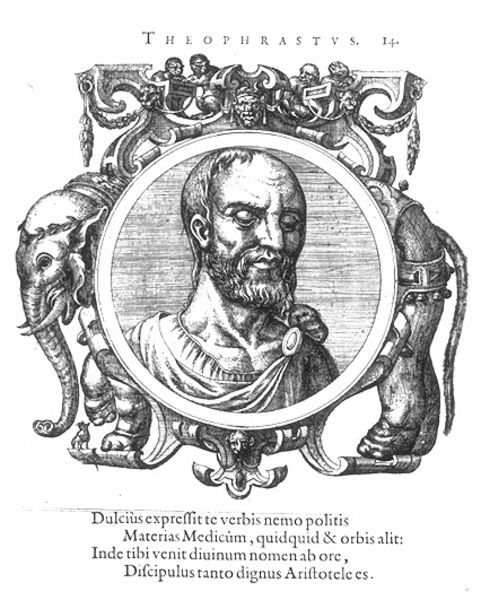
Titel: Bildnis des Theophrastos (371ante)
Institution: (Seriendruck)
Schlagwörter: kopf, mann, menschen, brust, frisur, haar, mund, nase, ohr, schwarz, stirn, blick, alt, bart, anatomie, augen, falten, rahmen, vollbart, bild, bildnis, hals, portrait, porträt, gewand, mantel, augenbrauen, brosche, brustbild, frontal, kinn, lippen, traurig, kreis, rund, tondo, schwanz, schweif, zaumzeug, füße, schrift, grafik, graphik, linien, muskeln, inschrift, brauen, glatze, zahlen, ornamente, nadel, denkend, lider, spange, antike, maske, medaillon, druck, schwarzweiss, schraffur, stich, titel, politik, text, buchstaben, hässlich, überschrift, titelblatt, halbglatze, rom, halbprofil, teufel, toga, emblem, kupferstich, verzierungen, schließe, römisch, elefant, rüssel, affen, grimassen, latein, lateinisch, rondo, masken, tunica, stoßzähne, geand, seriendruck, elefenbein, rollwerk, aristoteles, theophrast, vierzehn, stoßzahn, maskaron, zombie, theophrastus, elefoand, frotnispiz